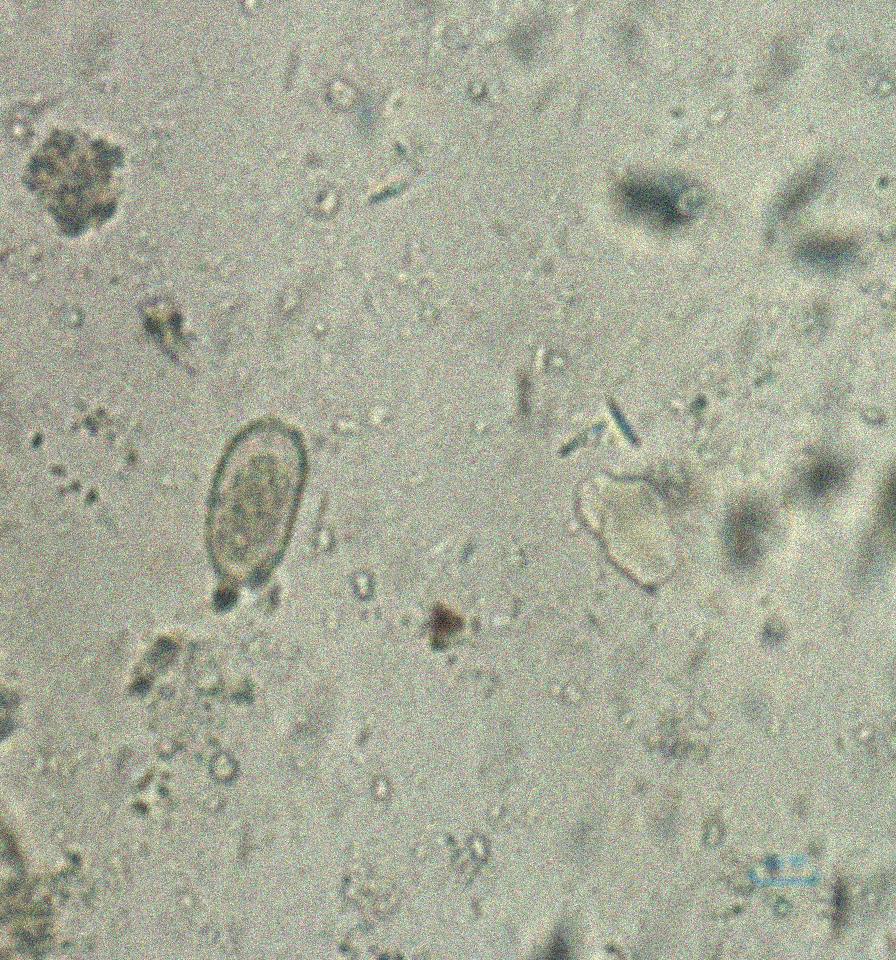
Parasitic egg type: Capillaria philippinensis